Aerial crown-view tile of a tropical tree (Barro Colorado Island, Panama), acquired 20250818:
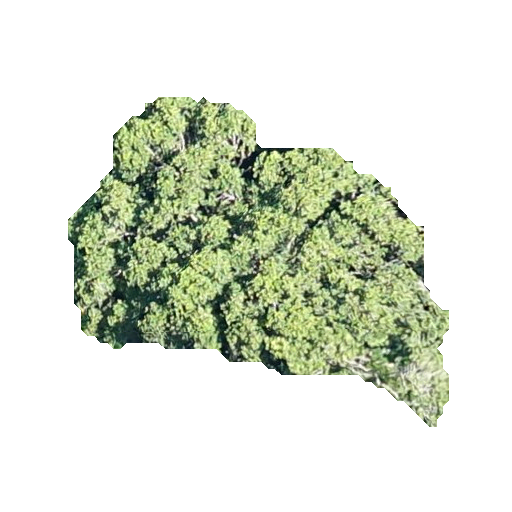
Species: Poulsenia armata
GBIF accepted scientific name: Poulsenia armata
Crown area: 111.143 m²